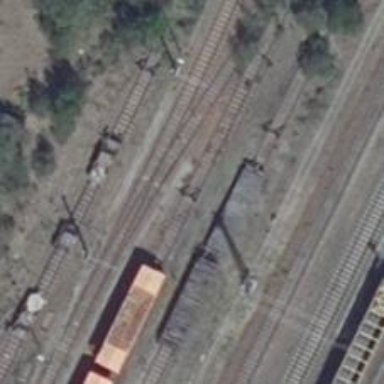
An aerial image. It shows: Unused railway yard.